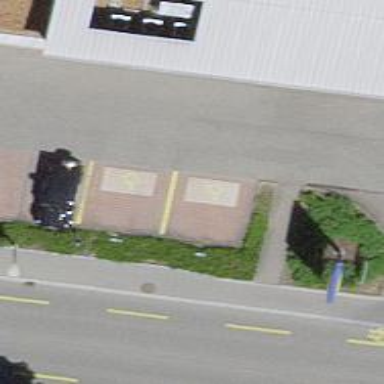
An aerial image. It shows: Designated parking space for disabled individuals.